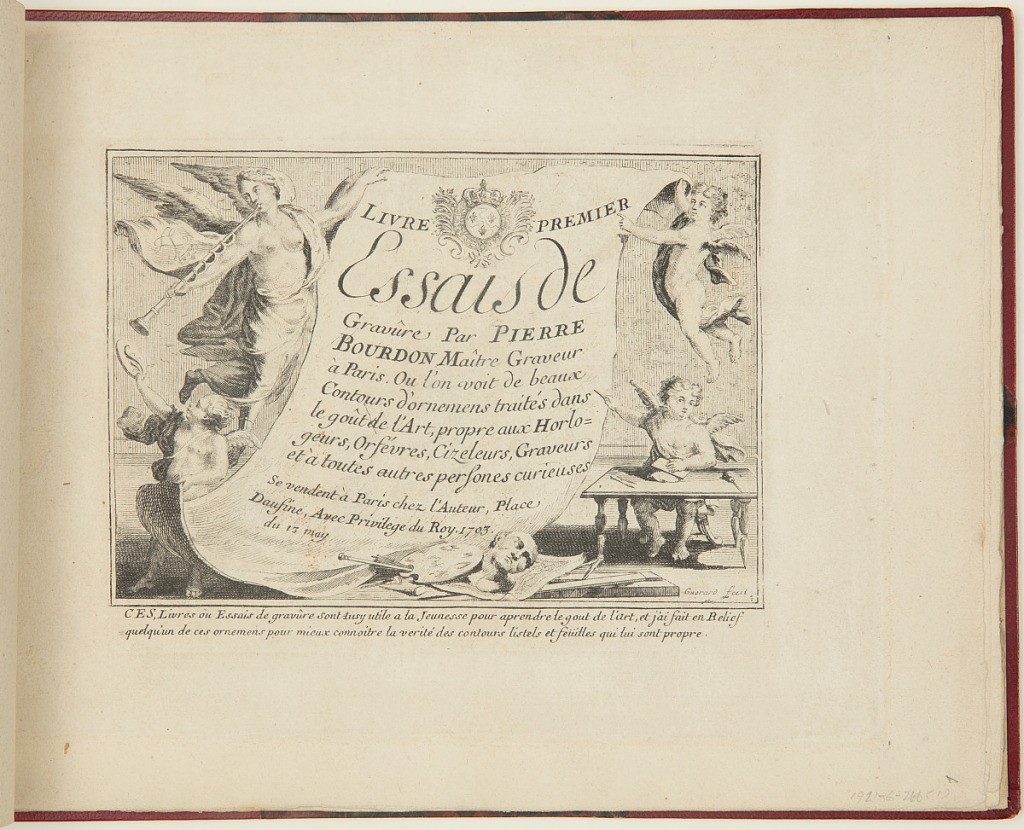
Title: Title Page
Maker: Pierre Bourdon, French, ca. 1656 – 1708 after
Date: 1703
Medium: Etching and engraving on paper
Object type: Print
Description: The title page for a series of ornament designs. The title is lettered on a sheet of paper held up by two putti and the female figure of Fame, blowing her horn. Below, objects representing the arts, with a bust, a palette, paint brushes, and measuring devices. And in the lower right corner, a putto seated at a table with engraving tools and an engraving plate in front of him. The plate is signed, dated, and numbered.